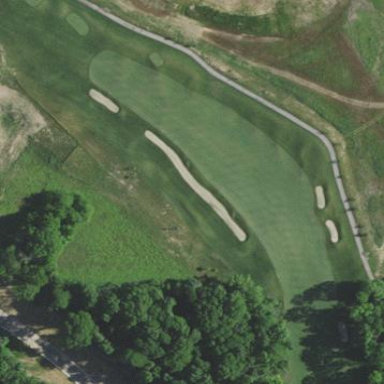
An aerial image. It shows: Sand bunker on golf course.